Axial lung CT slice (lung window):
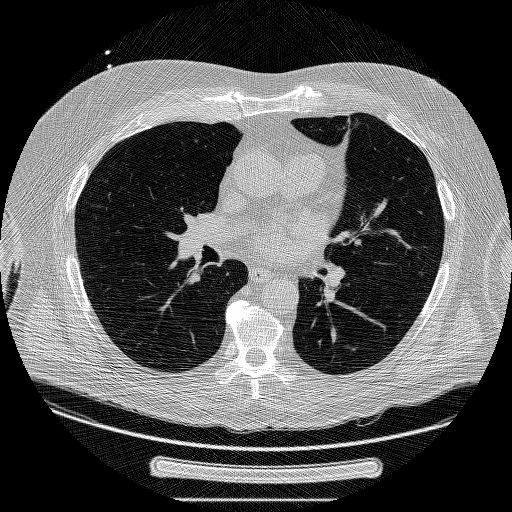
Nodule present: no